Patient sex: M
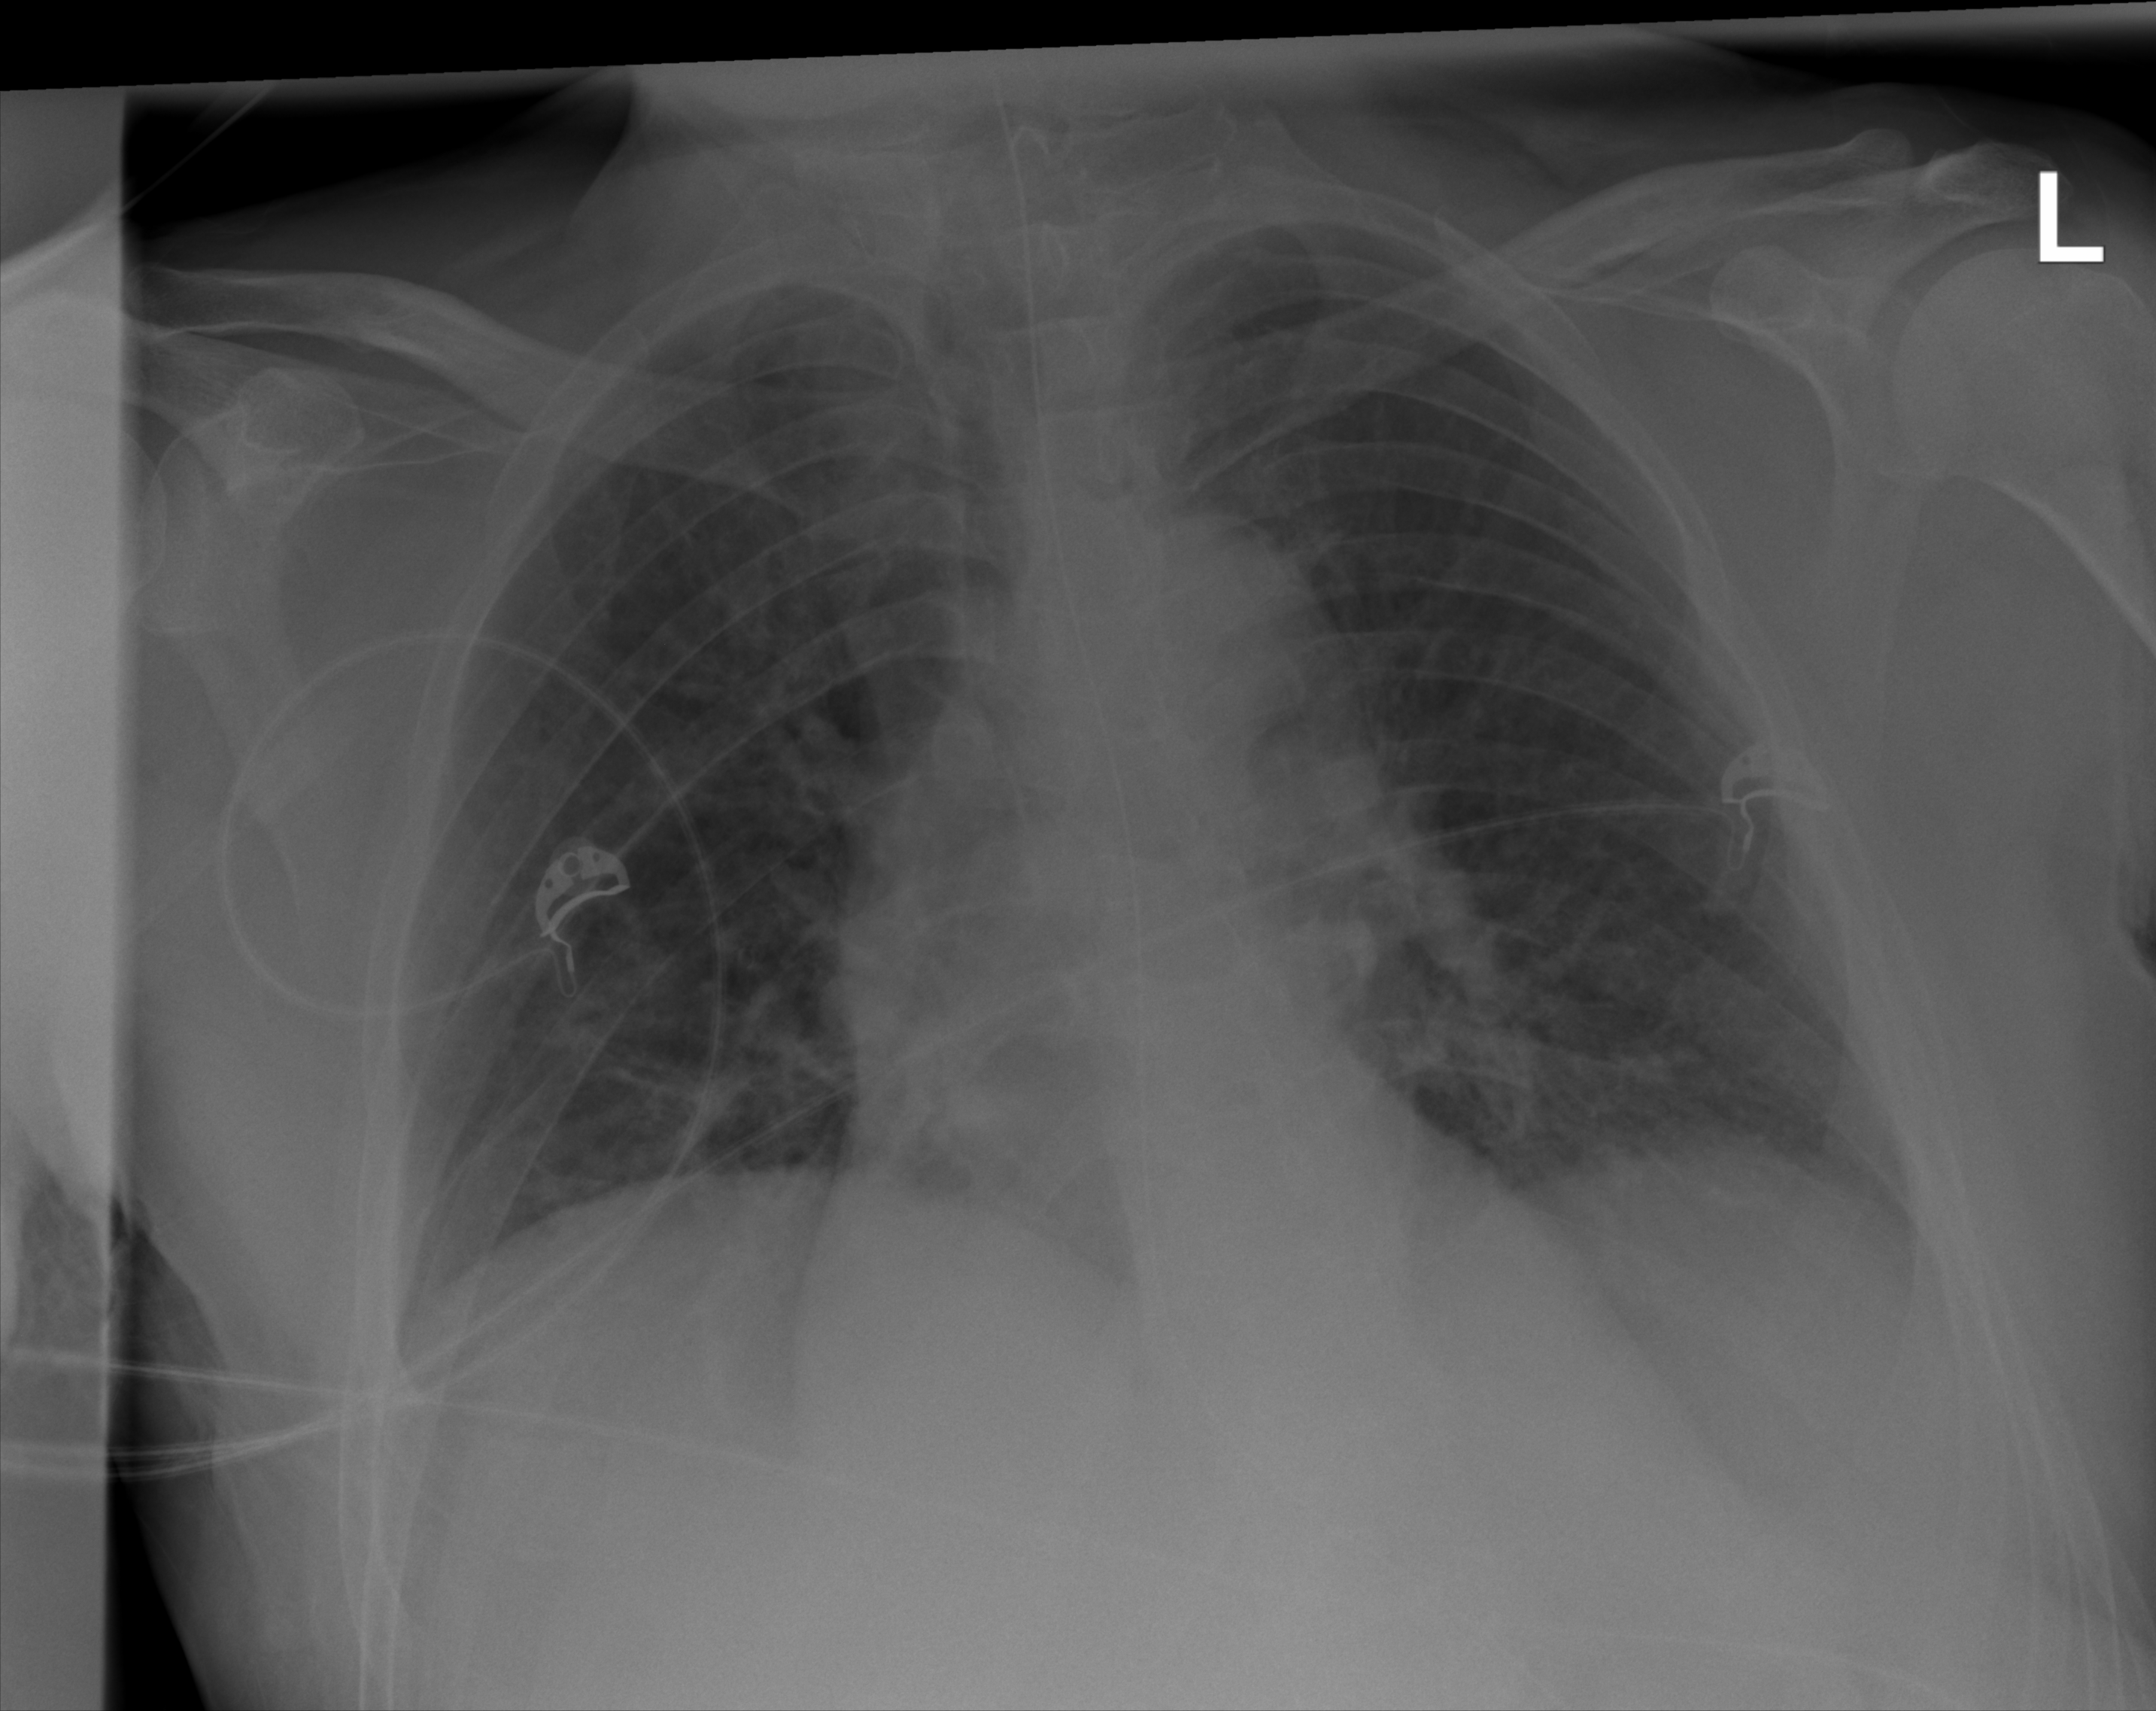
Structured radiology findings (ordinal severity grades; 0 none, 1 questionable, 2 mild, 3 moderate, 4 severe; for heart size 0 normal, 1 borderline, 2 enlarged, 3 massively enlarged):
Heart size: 1
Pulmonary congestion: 0
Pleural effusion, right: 0
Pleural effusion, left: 0
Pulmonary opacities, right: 0
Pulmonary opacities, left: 0
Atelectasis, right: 2
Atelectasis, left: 0